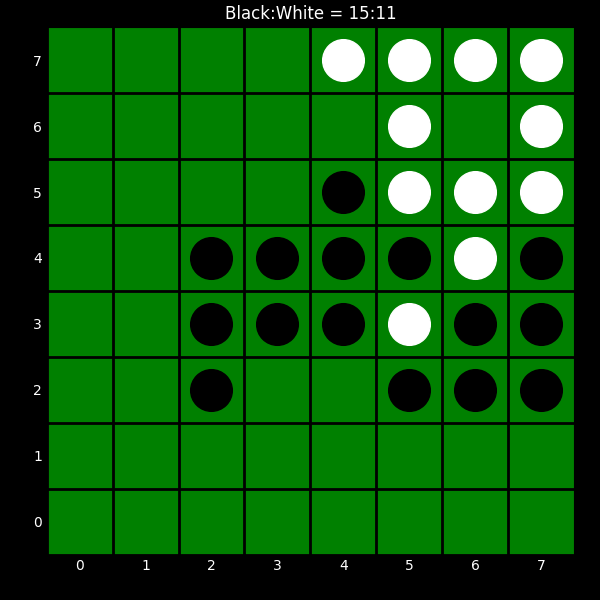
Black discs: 15
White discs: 11